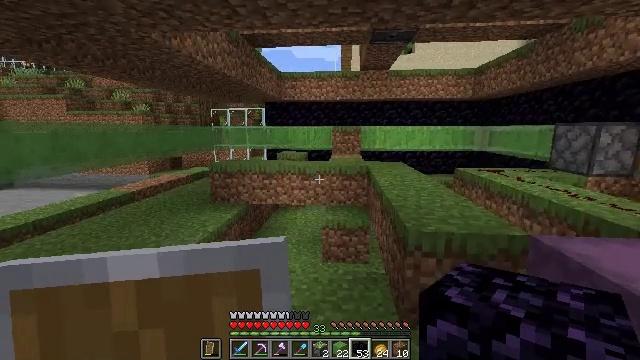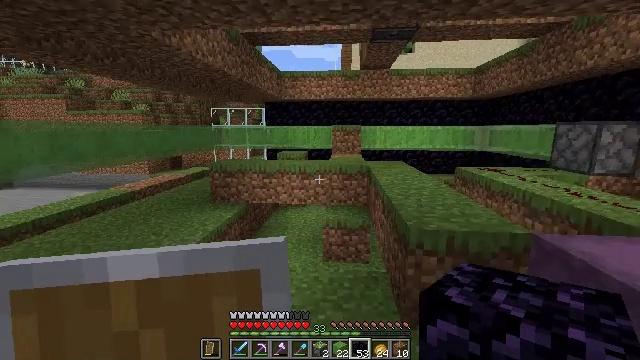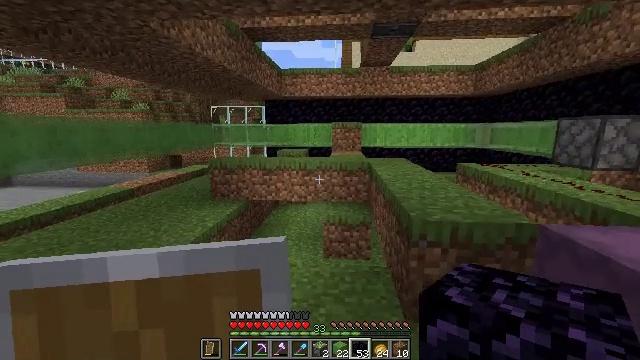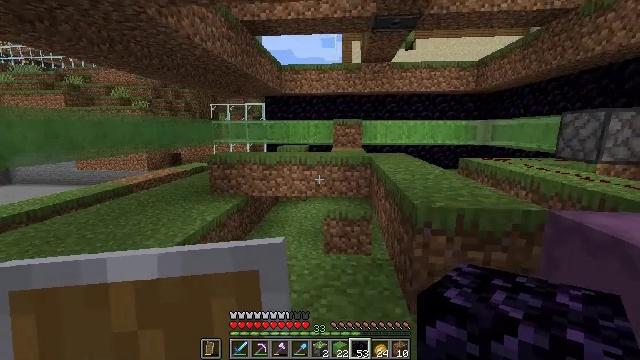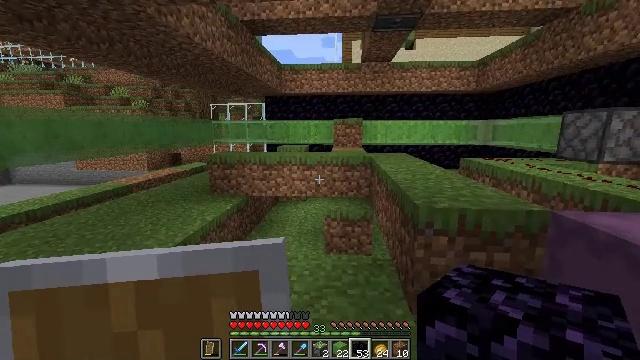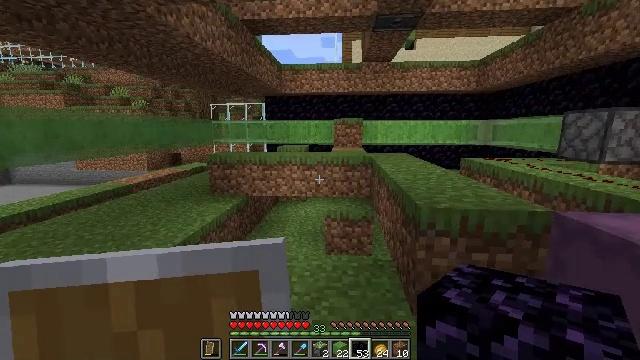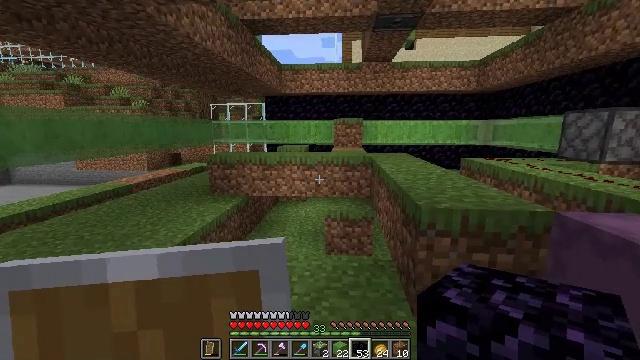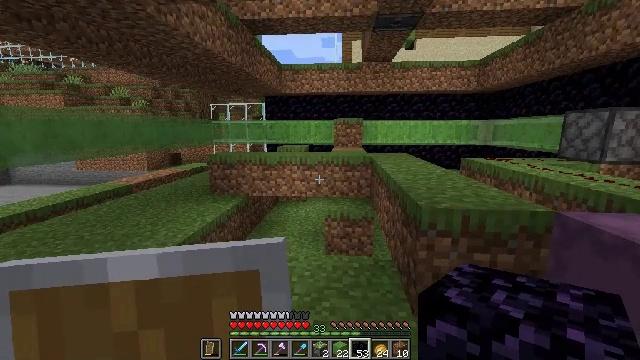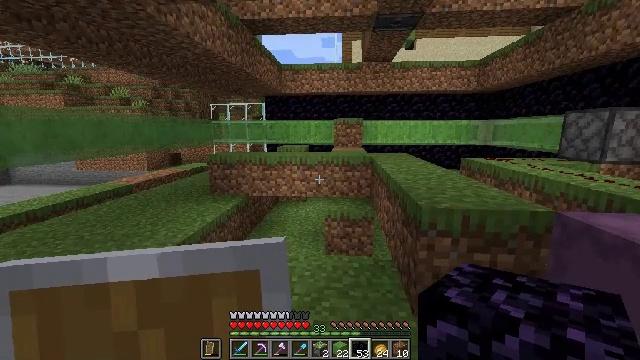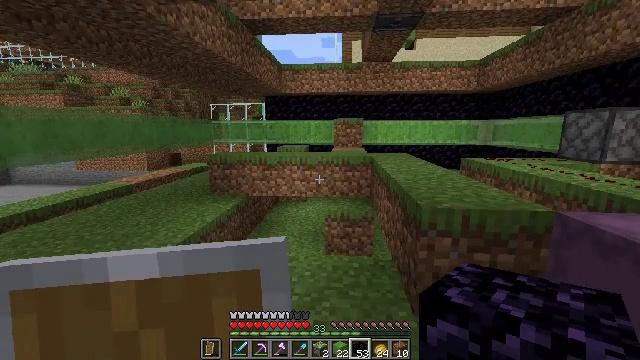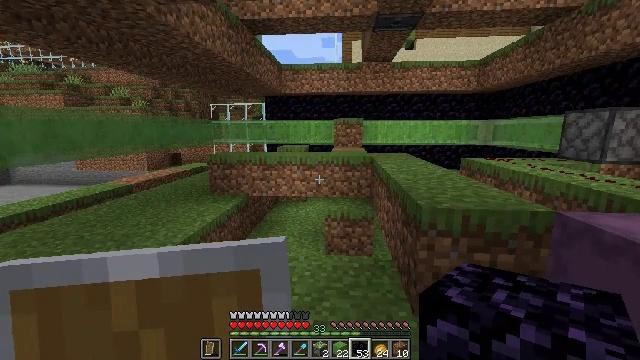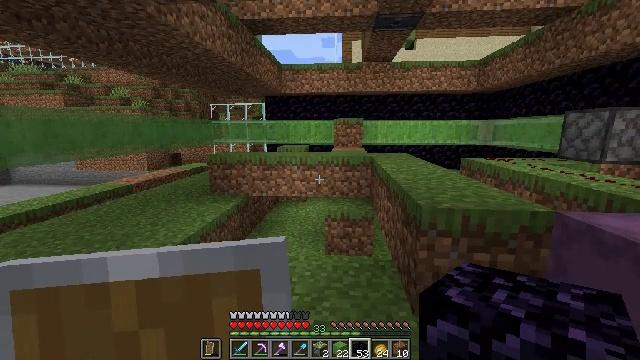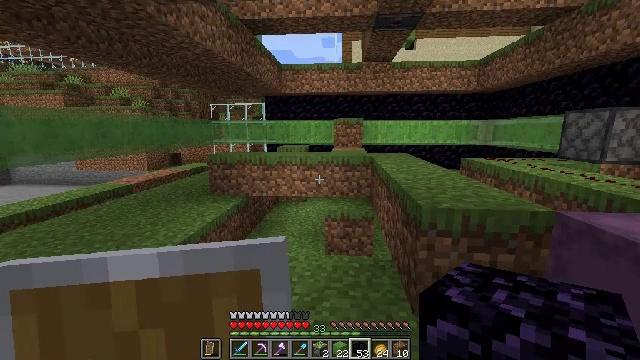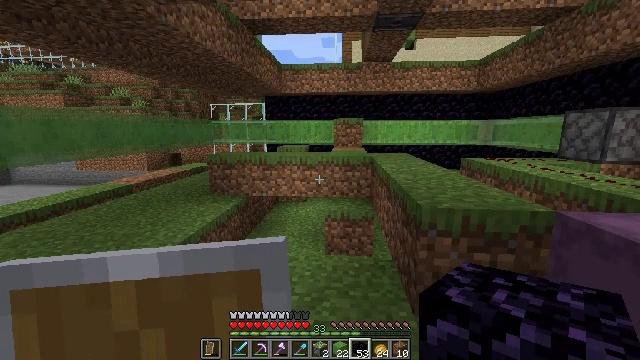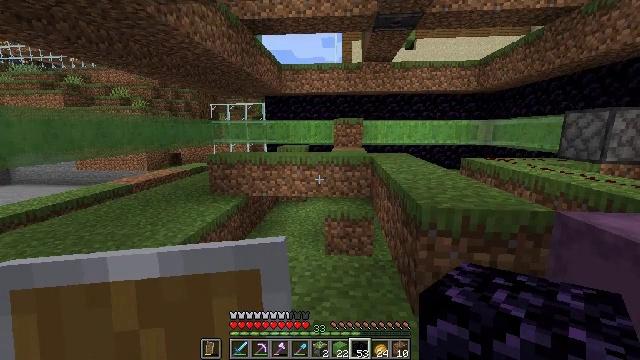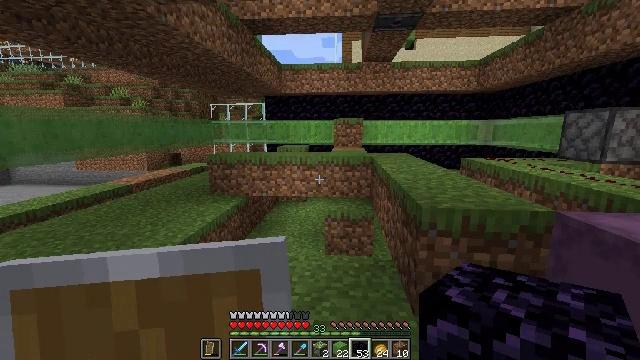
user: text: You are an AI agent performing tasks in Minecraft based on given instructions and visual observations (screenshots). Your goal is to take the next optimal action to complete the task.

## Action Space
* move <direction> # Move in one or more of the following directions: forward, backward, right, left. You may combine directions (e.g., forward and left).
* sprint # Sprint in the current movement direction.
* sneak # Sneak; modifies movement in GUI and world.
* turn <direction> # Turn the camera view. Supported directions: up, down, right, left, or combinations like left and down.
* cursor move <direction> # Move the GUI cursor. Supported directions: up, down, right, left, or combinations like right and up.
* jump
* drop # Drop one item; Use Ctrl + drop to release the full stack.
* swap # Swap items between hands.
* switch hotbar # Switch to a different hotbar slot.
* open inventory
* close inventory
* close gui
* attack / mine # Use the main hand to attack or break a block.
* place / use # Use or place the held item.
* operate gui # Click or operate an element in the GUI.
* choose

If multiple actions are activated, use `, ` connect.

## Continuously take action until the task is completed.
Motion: motion action
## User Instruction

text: Mine the slime block with your hand or tool.
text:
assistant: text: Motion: no_op
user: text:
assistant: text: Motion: no_op
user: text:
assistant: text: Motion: no_op
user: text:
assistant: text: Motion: no_op
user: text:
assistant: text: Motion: no_op
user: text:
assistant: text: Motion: no_op
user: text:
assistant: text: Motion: no_op
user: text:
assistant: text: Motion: no_op
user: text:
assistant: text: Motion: no_op
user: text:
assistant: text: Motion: no_op
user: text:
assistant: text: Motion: no_op
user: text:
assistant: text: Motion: no_op
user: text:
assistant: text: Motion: no_op
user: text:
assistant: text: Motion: no_op
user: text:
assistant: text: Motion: no_op
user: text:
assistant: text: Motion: no_op
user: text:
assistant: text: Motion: no_op
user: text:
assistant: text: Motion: no_op
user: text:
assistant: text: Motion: no_op
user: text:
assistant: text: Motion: no_op
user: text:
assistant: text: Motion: no_op
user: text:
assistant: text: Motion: no_op
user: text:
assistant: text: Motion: no_op
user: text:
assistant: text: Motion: no_op
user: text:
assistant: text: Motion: no_op
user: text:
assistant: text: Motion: no_op
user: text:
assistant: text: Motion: no_op
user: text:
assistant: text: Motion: no_op
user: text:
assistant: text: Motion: no_op
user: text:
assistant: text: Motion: no_op